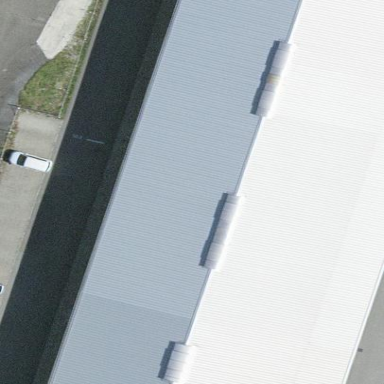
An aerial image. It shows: Industrial building.